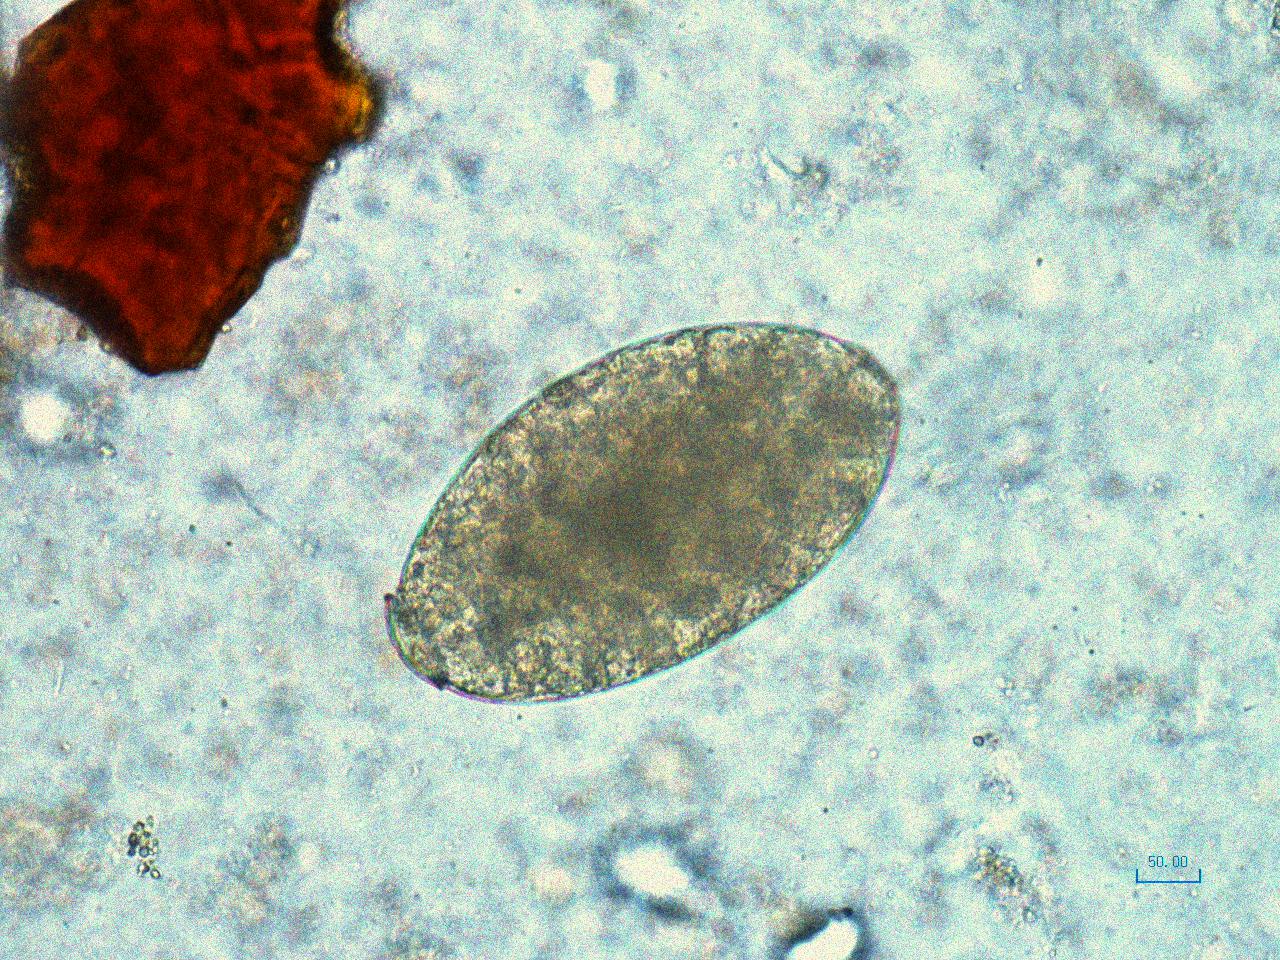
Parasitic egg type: Fasciolopsis buski